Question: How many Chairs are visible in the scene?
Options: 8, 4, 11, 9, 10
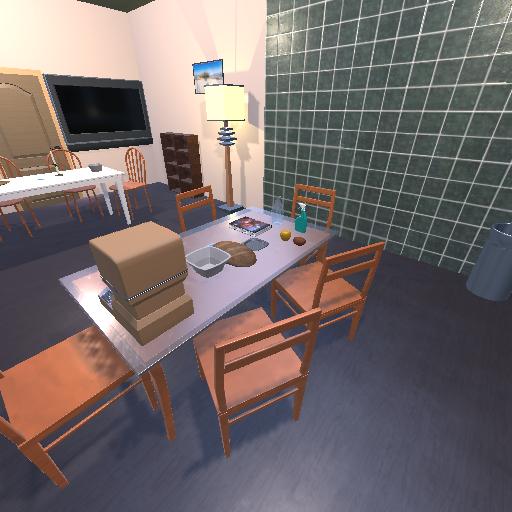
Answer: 8